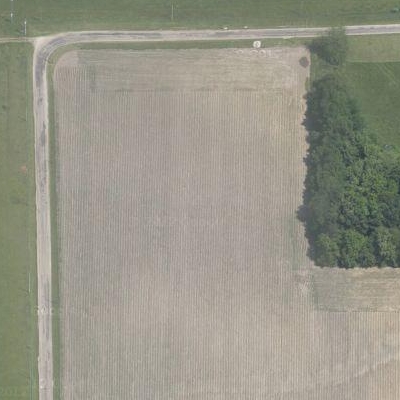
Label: Field